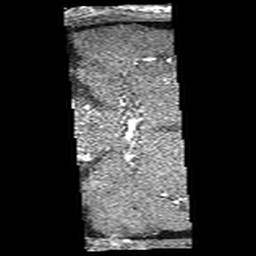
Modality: angio
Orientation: coronal
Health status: ill
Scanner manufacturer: siemens
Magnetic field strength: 3 T
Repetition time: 0.03 s
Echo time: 0.00559 s